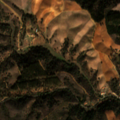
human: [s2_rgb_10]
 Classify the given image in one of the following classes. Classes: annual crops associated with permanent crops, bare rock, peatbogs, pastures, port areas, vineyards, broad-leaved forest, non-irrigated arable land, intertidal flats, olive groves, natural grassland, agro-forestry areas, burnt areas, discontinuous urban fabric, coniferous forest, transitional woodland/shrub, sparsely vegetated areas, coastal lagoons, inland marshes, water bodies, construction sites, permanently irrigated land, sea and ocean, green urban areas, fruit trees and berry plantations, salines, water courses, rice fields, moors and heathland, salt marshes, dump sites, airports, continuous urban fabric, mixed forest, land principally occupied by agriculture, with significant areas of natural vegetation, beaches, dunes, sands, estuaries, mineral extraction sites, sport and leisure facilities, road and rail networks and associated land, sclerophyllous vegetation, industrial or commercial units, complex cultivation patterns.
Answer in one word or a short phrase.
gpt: non-irrigated arable land, broad-leaved forest, coniferous forest, transitional woodland/shrub